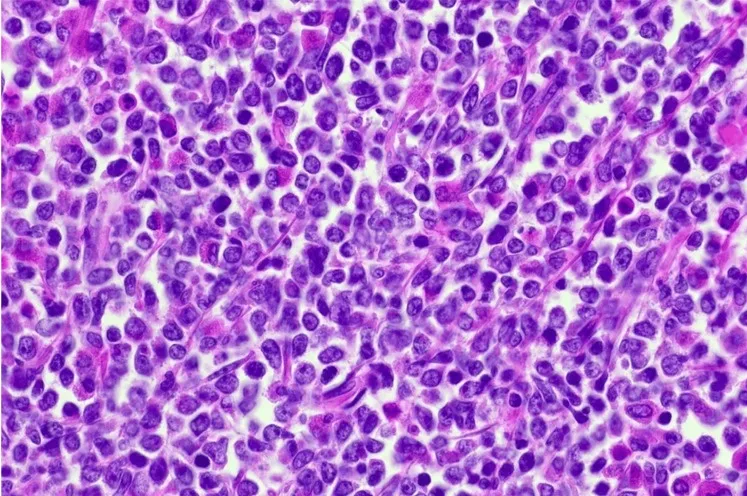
Histopathology slide demonstrating the key features of MS; immature medium-sized myeloid cells with finely granular eosinophilic cytoplasm and typical cleaved/reniform nuclei with fine blastic chromatin and small nucleoli.
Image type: pathology (h&e)